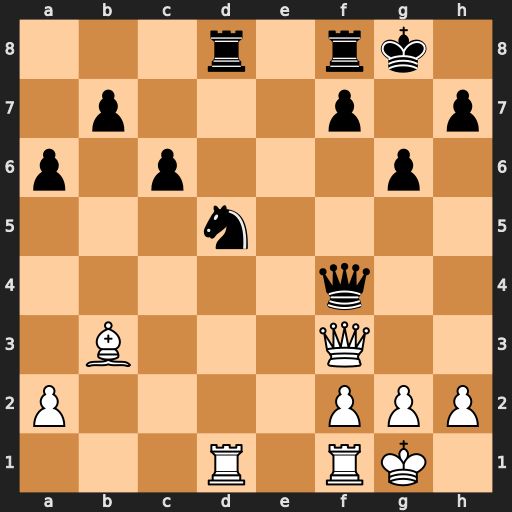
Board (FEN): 3r1rk1/1p3p1p/p1p3p1/3n4/5q2/1B3Q2/P4PPP/3R1RK1
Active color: w
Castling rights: -
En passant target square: -
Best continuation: Bxd5 Qxf3 Bxf3